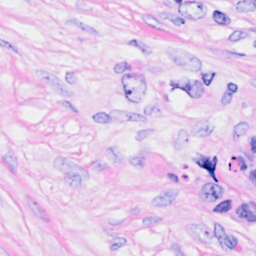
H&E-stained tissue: Breast